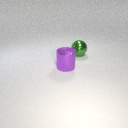
large purple metal cylinder in front of large green metal sphere